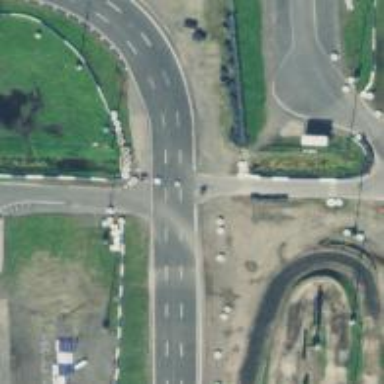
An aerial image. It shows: Motor sport raceway with asphalt surface.